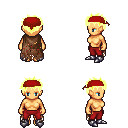
a pixel art fantasy rpg character, female body template, human, tanned skin, brown tattered cape, red pants, gold bedhead hairstyle, red bandana, metal boots, four views (front, back, left, right), 2x2 character sprite sheet, small pixel art, hard edges, no anti-aliasing